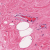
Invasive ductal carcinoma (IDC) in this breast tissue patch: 0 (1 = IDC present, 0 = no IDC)